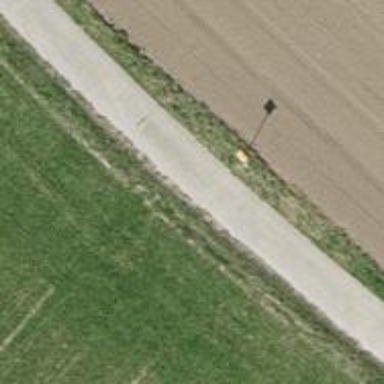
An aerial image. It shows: Pole with roof-covered pipeline marker.